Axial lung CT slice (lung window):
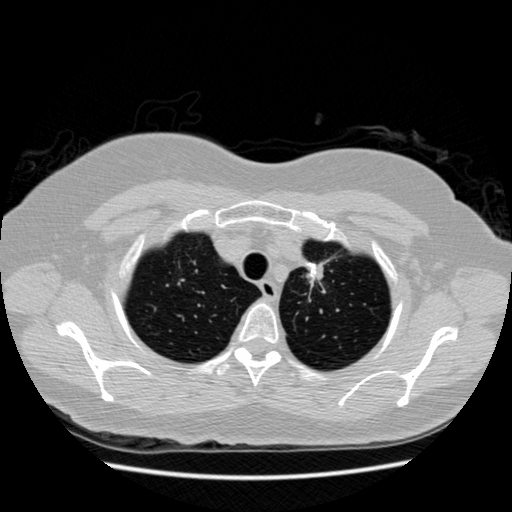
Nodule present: yes
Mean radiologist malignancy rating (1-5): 4